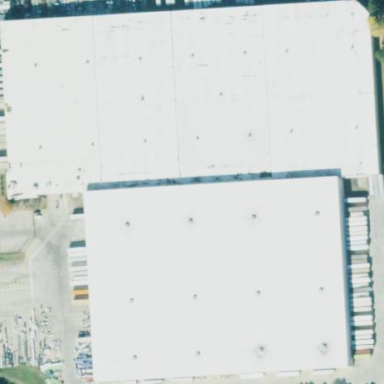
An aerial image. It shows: Warehouse.